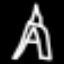
Label: The Eiffel Tower